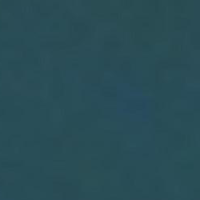
EUNIS habitat code: 14
Species observed at this site:
Chroicocephalus ridibundus
Podiceps cristatus
Fulica atra
Anas platyrhynchos
Chlidonias niger